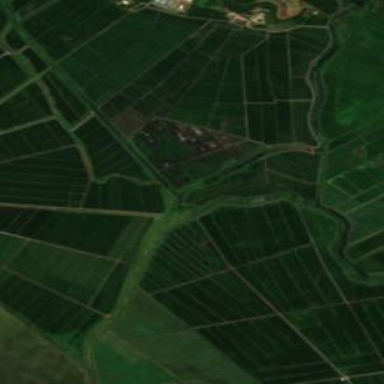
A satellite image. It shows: Farmland with rice crops producing rice.